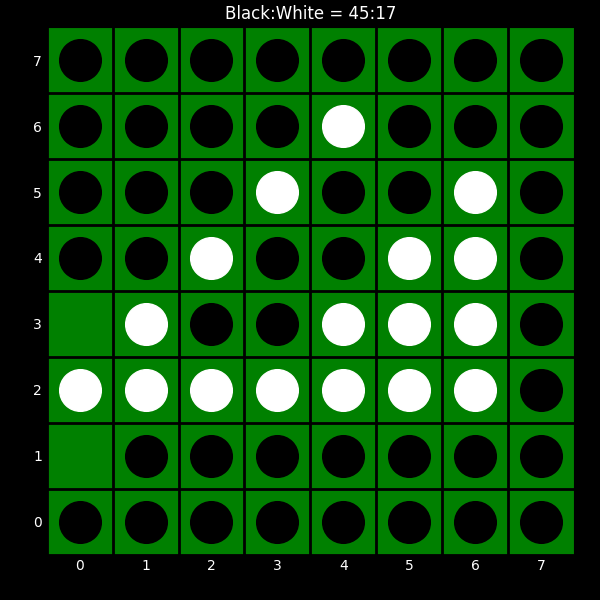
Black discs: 45
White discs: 17